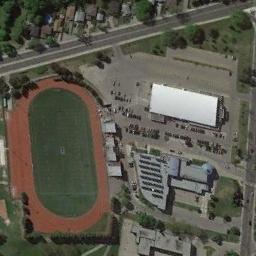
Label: ground_track_field